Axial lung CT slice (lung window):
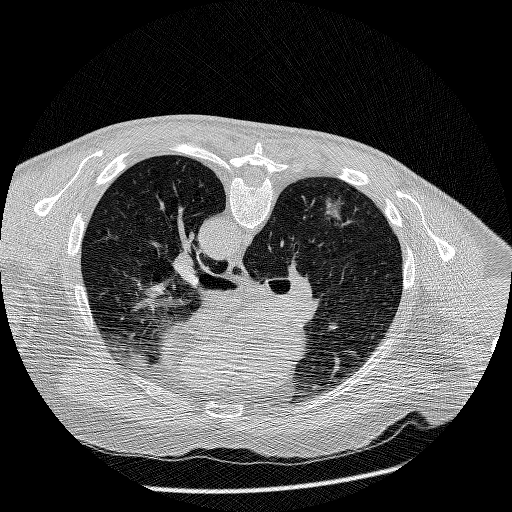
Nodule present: yes
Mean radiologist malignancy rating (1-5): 4.75